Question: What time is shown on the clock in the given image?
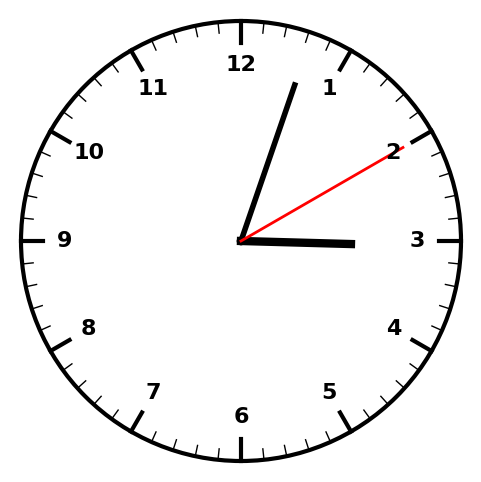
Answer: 03:03:10